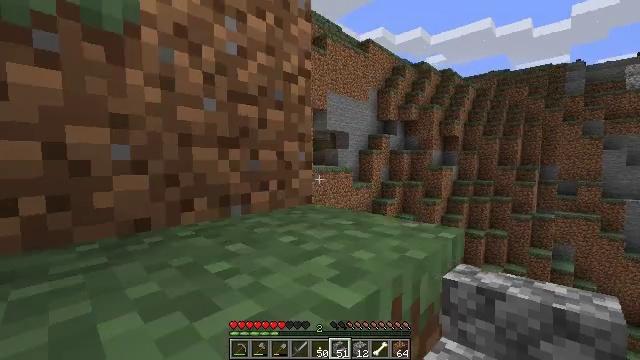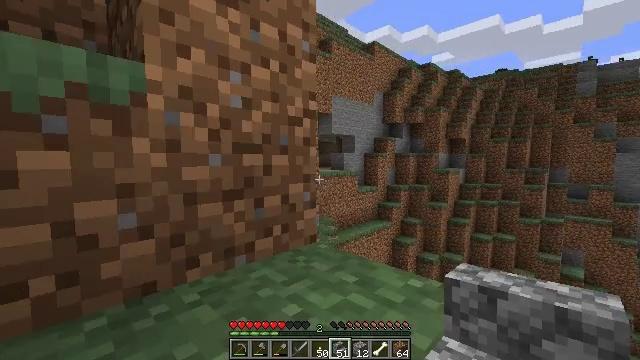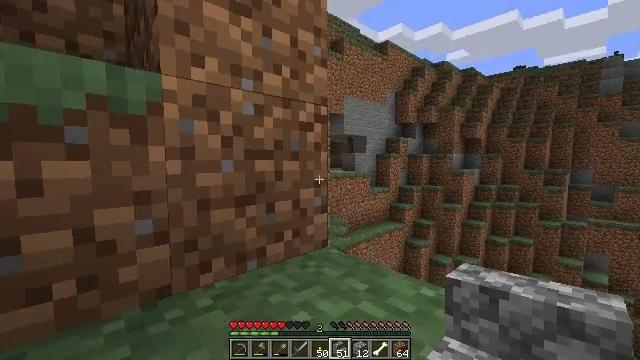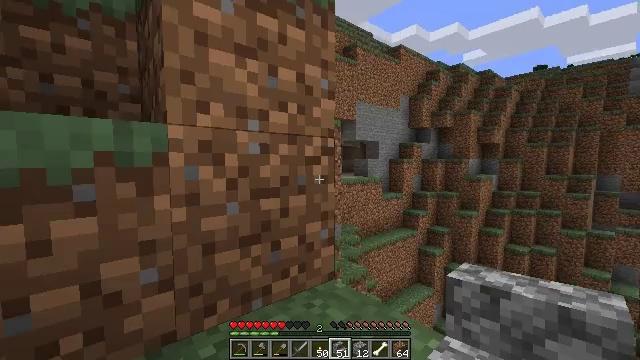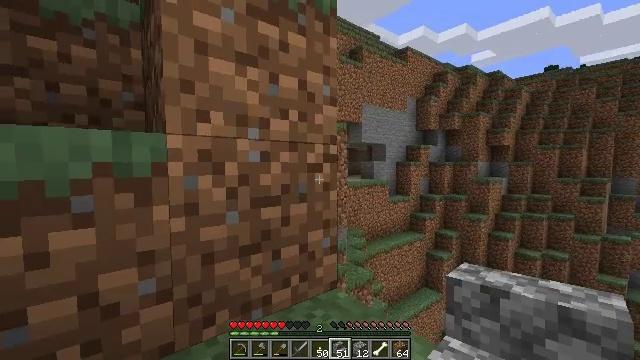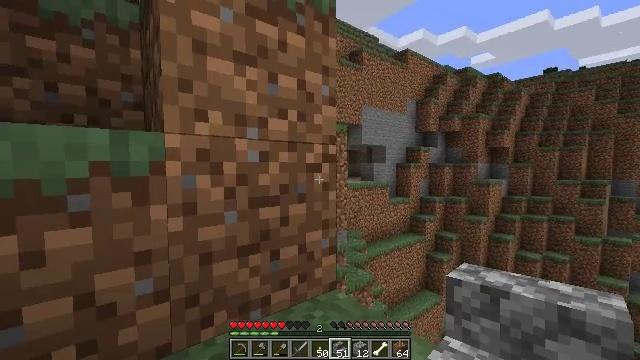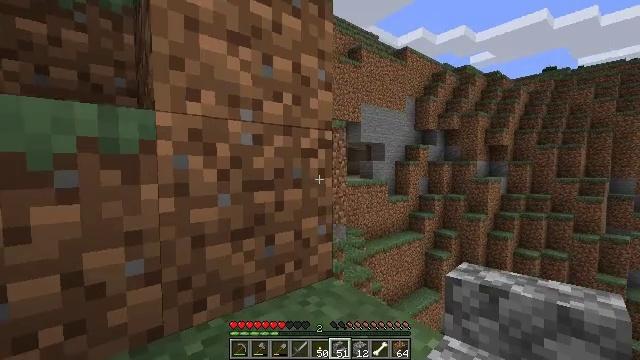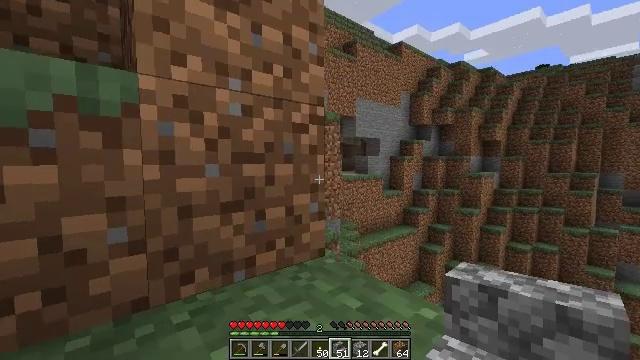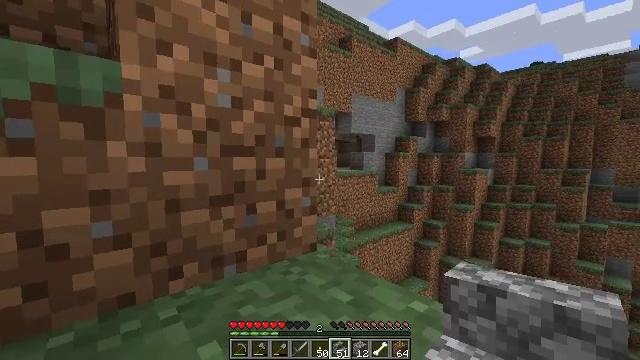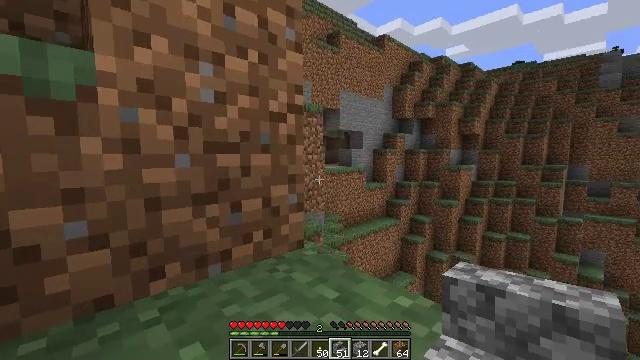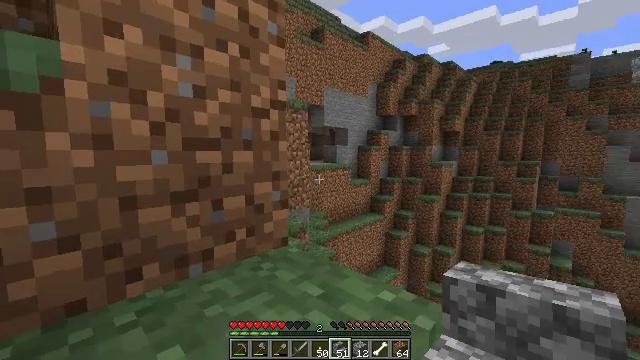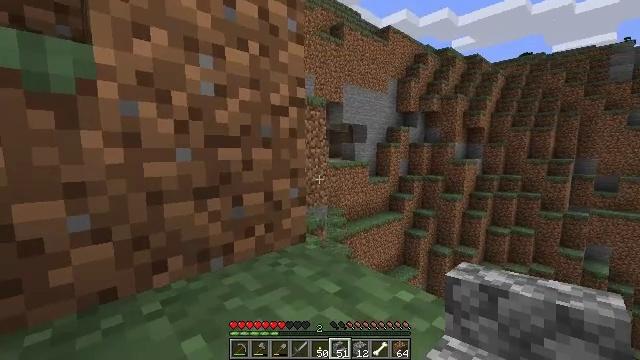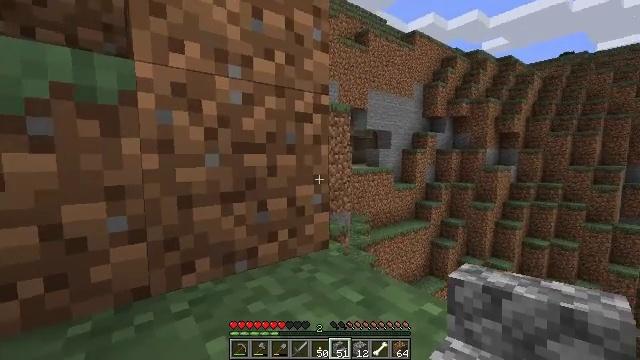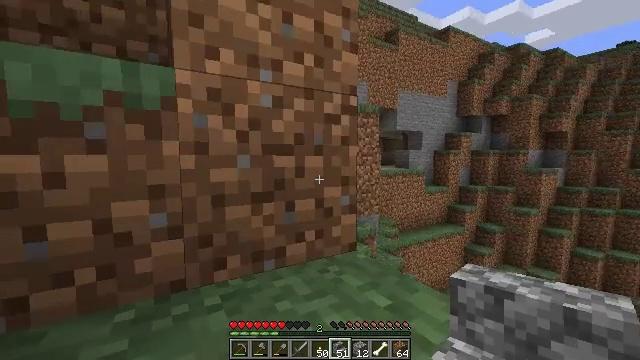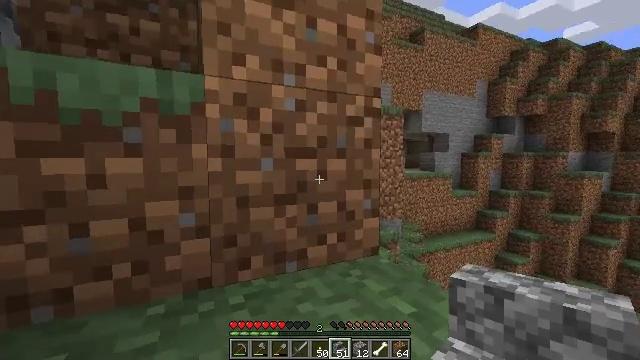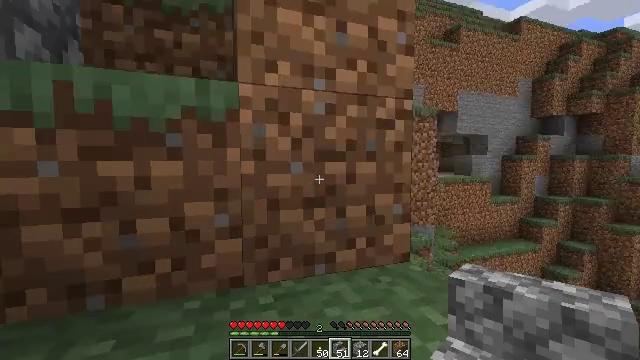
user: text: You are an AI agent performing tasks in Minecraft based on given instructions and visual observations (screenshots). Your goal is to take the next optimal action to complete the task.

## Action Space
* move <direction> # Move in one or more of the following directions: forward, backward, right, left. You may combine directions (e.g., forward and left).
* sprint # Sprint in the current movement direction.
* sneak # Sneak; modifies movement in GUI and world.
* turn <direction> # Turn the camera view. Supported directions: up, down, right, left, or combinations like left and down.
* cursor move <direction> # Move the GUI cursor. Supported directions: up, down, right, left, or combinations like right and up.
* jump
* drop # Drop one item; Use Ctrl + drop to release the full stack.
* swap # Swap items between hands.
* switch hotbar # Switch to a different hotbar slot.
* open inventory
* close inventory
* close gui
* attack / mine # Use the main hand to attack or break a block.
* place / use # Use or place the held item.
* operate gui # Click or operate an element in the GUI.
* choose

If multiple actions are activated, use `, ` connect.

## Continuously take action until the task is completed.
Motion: motion action
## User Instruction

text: Collect the cobblestone stairs.
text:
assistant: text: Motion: move forward, turn left, jump
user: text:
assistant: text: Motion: move forward, turn left
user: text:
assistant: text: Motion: turn left
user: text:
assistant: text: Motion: turn left
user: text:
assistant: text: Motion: no_op
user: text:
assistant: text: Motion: no_op
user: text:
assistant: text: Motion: turn right
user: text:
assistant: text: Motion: no_op
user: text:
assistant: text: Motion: turn right
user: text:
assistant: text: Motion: turn right
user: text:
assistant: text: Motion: turn left
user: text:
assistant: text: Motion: turn left and up
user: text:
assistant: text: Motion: turn left
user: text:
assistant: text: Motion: turn left
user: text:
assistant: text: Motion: turn left
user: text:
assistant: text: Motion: move forward, turn left and up
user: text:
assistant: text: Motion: move forward, turn left, jump
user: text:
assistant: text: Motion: move forward, jump
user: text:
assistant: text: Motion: move forward, jump
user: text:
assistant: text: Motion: move forward, jump
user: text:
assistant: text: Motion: move forward, turn left
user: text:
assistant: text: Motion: move forward, turn left
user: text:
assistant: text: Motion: move forward, turn left and up
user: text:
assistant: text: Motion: move forward, turn left
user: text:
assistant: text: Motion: turn left
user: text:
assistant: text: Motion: turn left
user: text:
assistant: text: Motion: turn left
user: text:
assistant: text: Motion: turn left
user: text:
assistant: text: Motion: turn left
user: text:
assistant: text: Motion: turn left